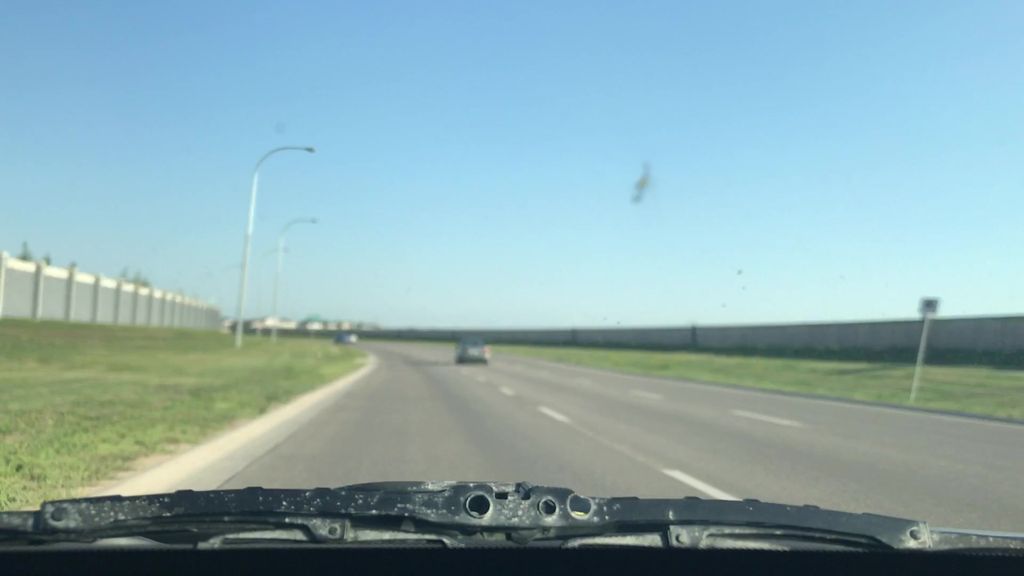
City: winnipeg